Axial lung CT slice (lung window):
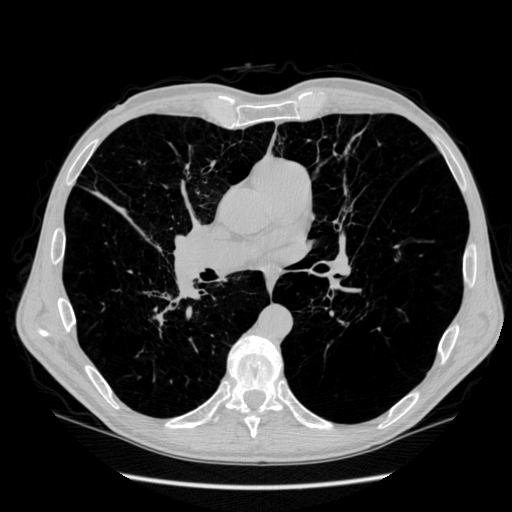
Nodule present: no